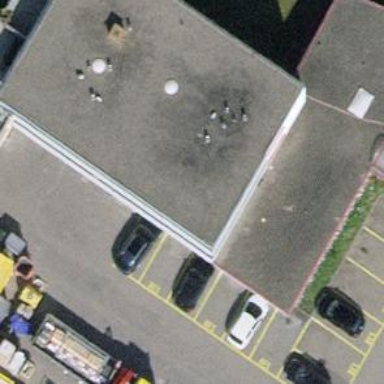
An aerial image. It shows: Building.